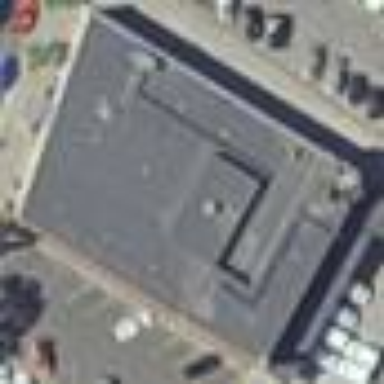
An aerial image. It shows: Retail building.